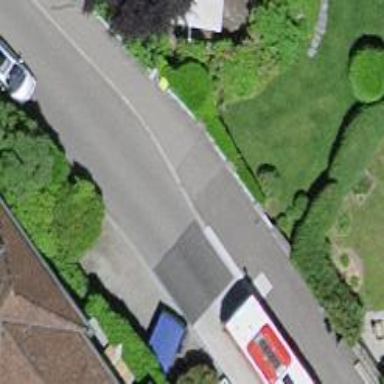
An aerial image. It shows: Bus stop with stop position for public transport.